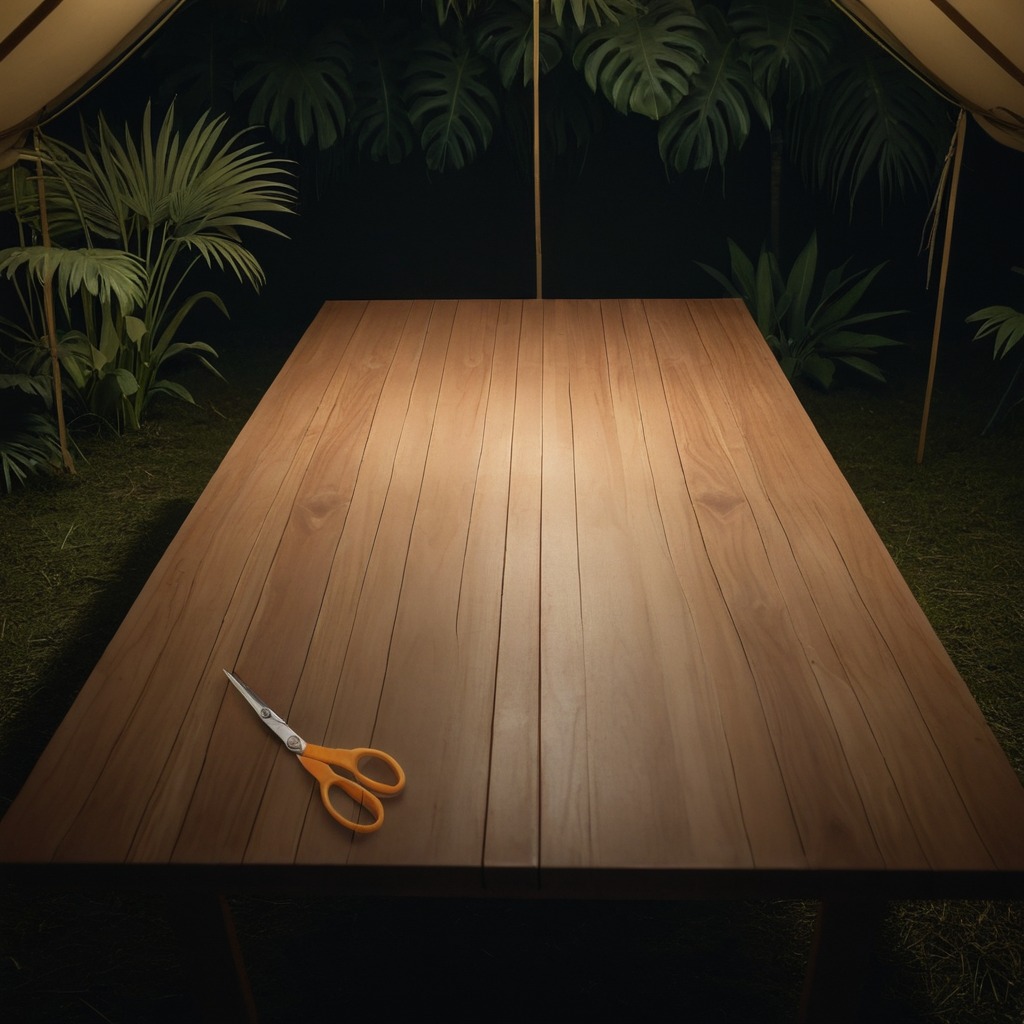
A scissor lies on a wooden table inside a jungle field workshop tent at night dim ambient light soft shadows worn but